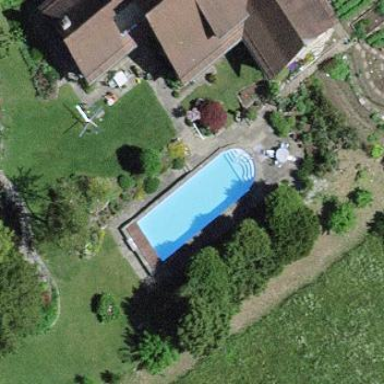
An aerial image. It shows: Swimming pool located in leisure land.